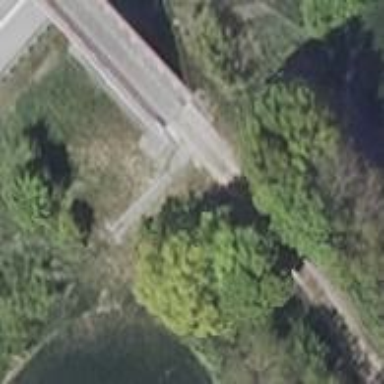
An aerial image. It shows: Paved track on bridge with high-quality surface.